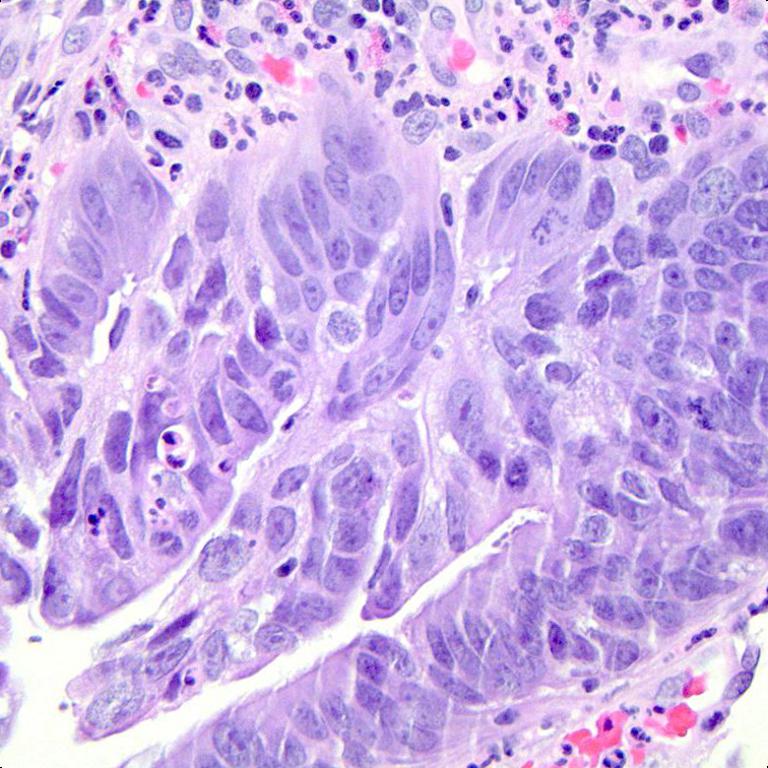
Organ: colon
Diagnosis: adenocarcinomas